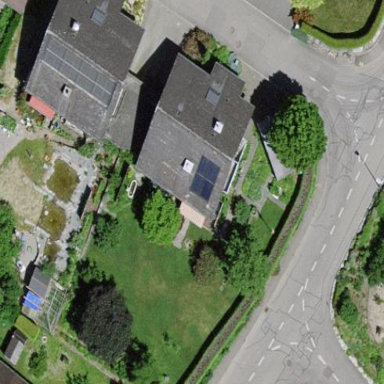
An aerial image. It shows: Residential building.